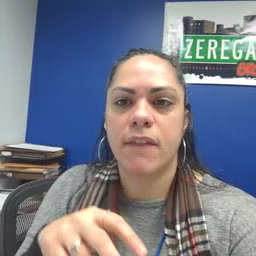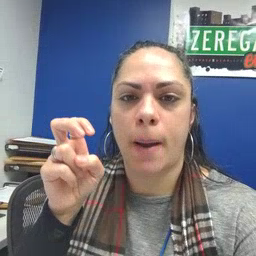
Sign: jump